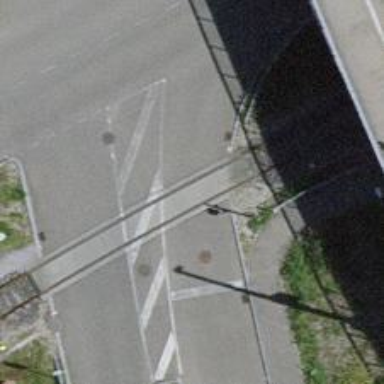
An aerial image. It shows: Level crossing along the railway.